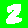
Digit: 2